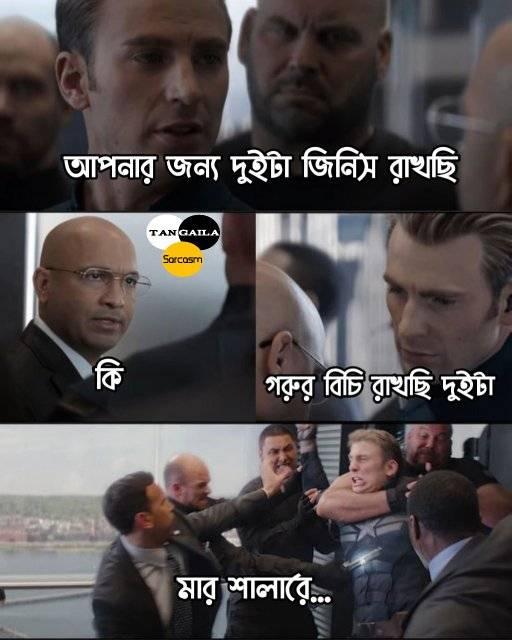
Caption: আপনার জন্য দুইটা জিনিস রাখছি   কি   গরুর বিচি রাখছি দুইটা   মার শালারে...
Label: non-hate